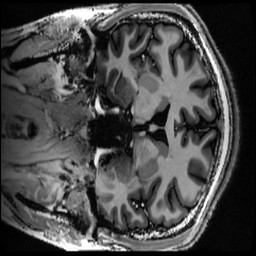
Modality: MP2RAGE
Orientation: coronal
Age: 30
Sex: male
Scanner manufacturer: siemens
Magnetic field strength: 6.98 T
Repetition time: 6 s
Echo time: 0.00283 s